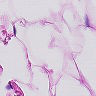
Metastatic tissue present: no